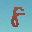
Label: 8